Interaction volume radius: 5 \u00c5
Interaction volume height: 25 \u00c5
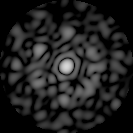
Disorder parameter: 0.7506